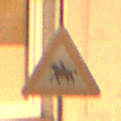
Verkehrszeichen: ReiterRechts
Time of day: Night
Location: Outdoor (Urban)
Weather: Clear
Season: NotSpecified
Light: Artificial